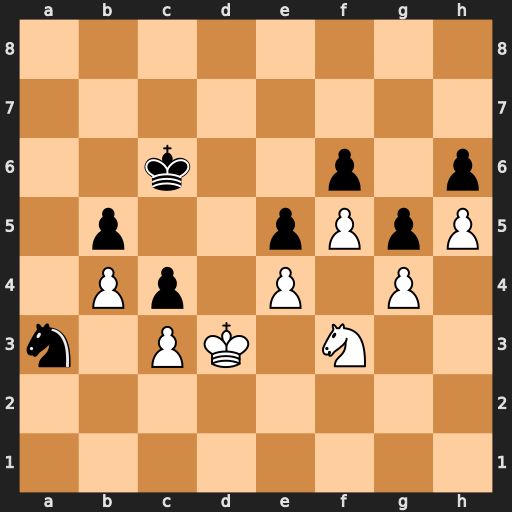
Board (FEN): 8/8/2k2p1p/1p2pPpP/1Pp1P1P1/n1PK1N2/8/8
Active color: w
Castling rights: -
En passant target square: -
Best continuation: Kd2 Nb1+ Kc2